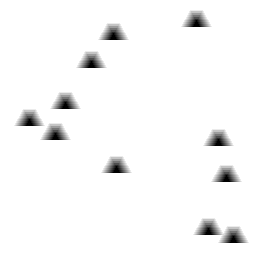
Squares: 0
Triangles: 11
Stars: 0
Total shapes: 11